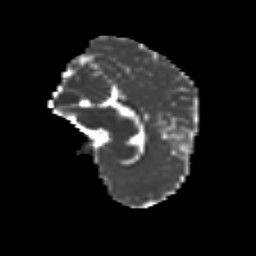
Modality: MD
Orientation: sagittal
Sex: male
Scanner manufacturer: siemens
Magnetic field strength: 3 T
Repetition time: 5 s
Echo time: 0.071 s